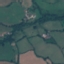
Land use / land cover class: Pasture